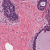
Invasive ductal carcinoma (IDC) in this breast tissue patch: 0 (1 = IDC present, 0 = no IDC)